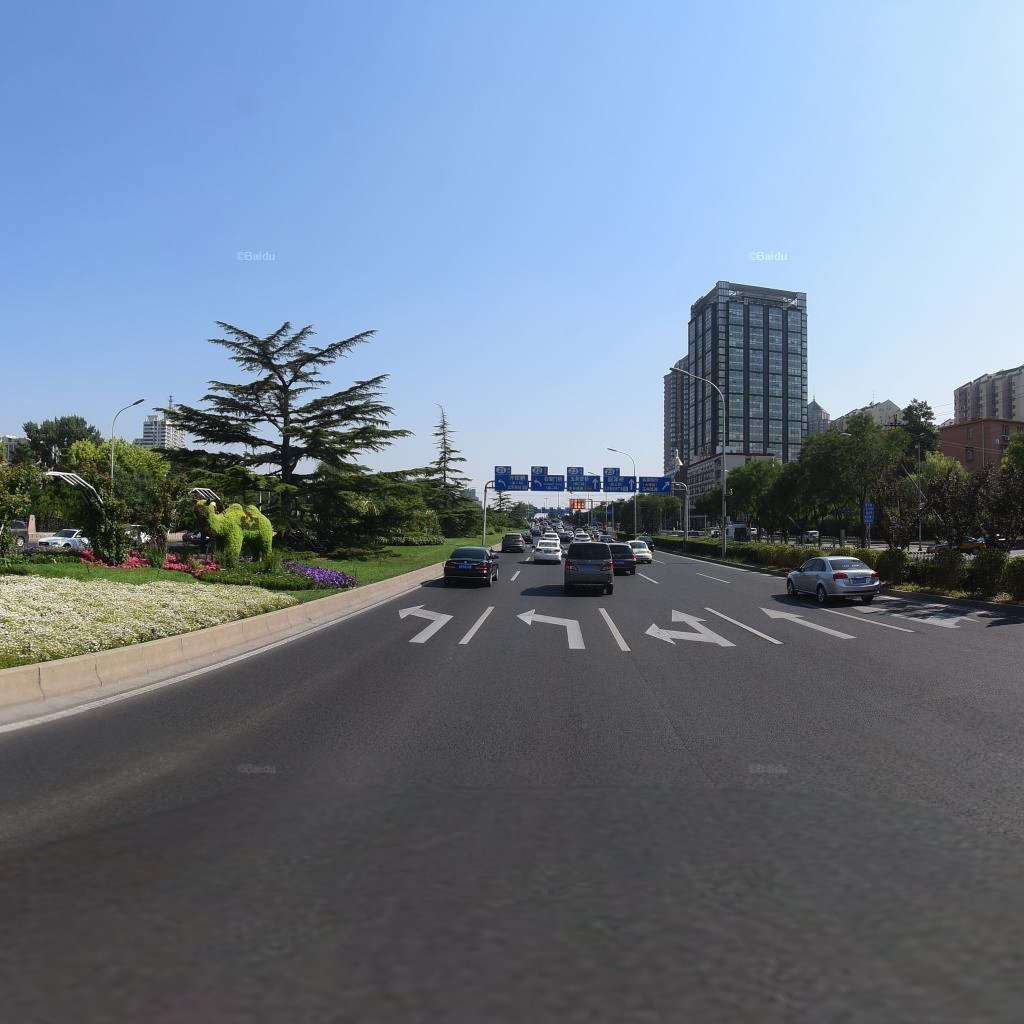
Region: Xicheng
Road damage annotations: longitudinal crack